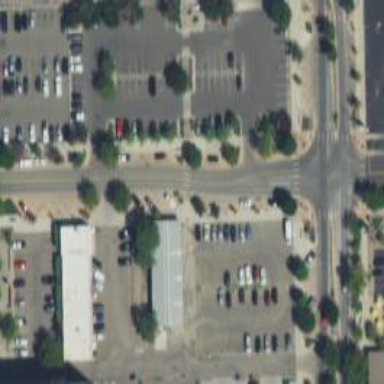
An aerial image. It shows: Parking space.